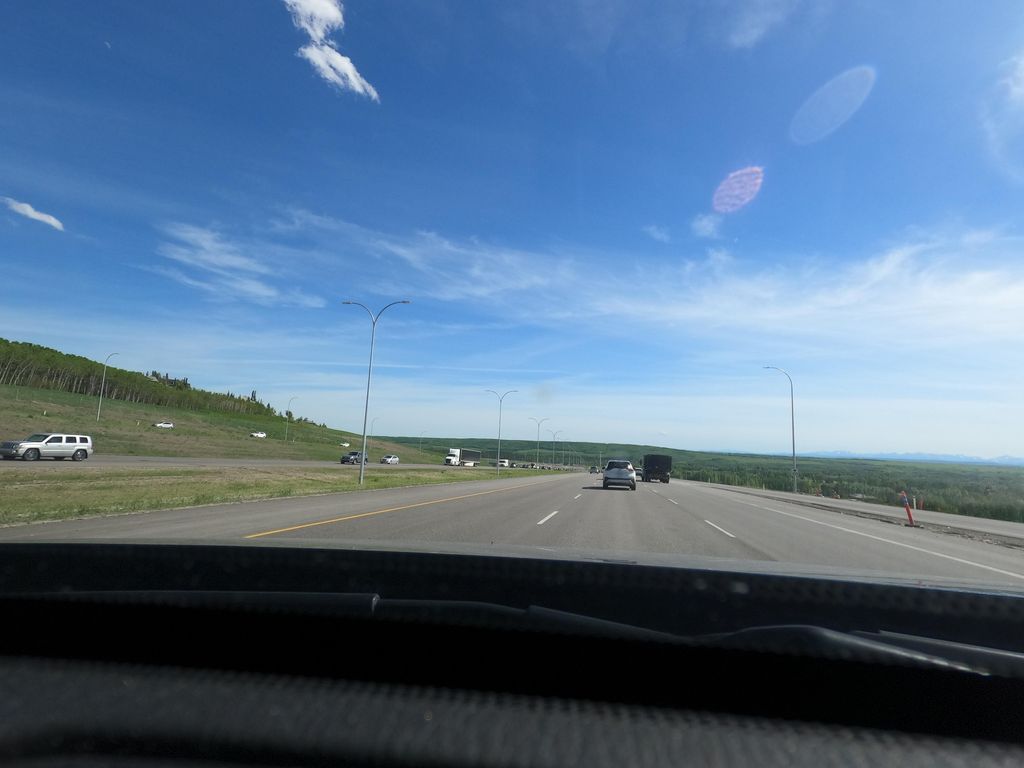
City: calgary